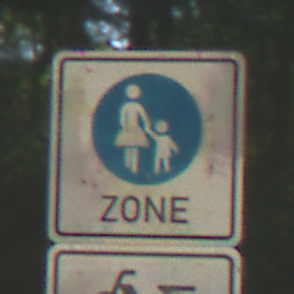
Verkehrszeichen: BeginnFussgaengerzone
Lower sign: EinspurigeFahrzeugeFrei2
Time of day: Midday
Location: Outdoor (RoadRail)
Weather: Clear
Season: NotSpecified
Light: Natural